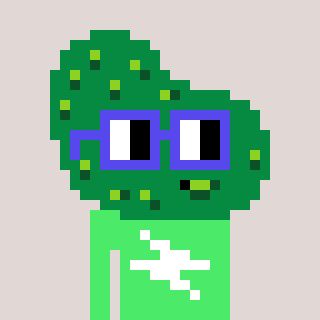
a pixel art character with square blue glasses, a pickle-shaped head and a teal-colored body on a warm background